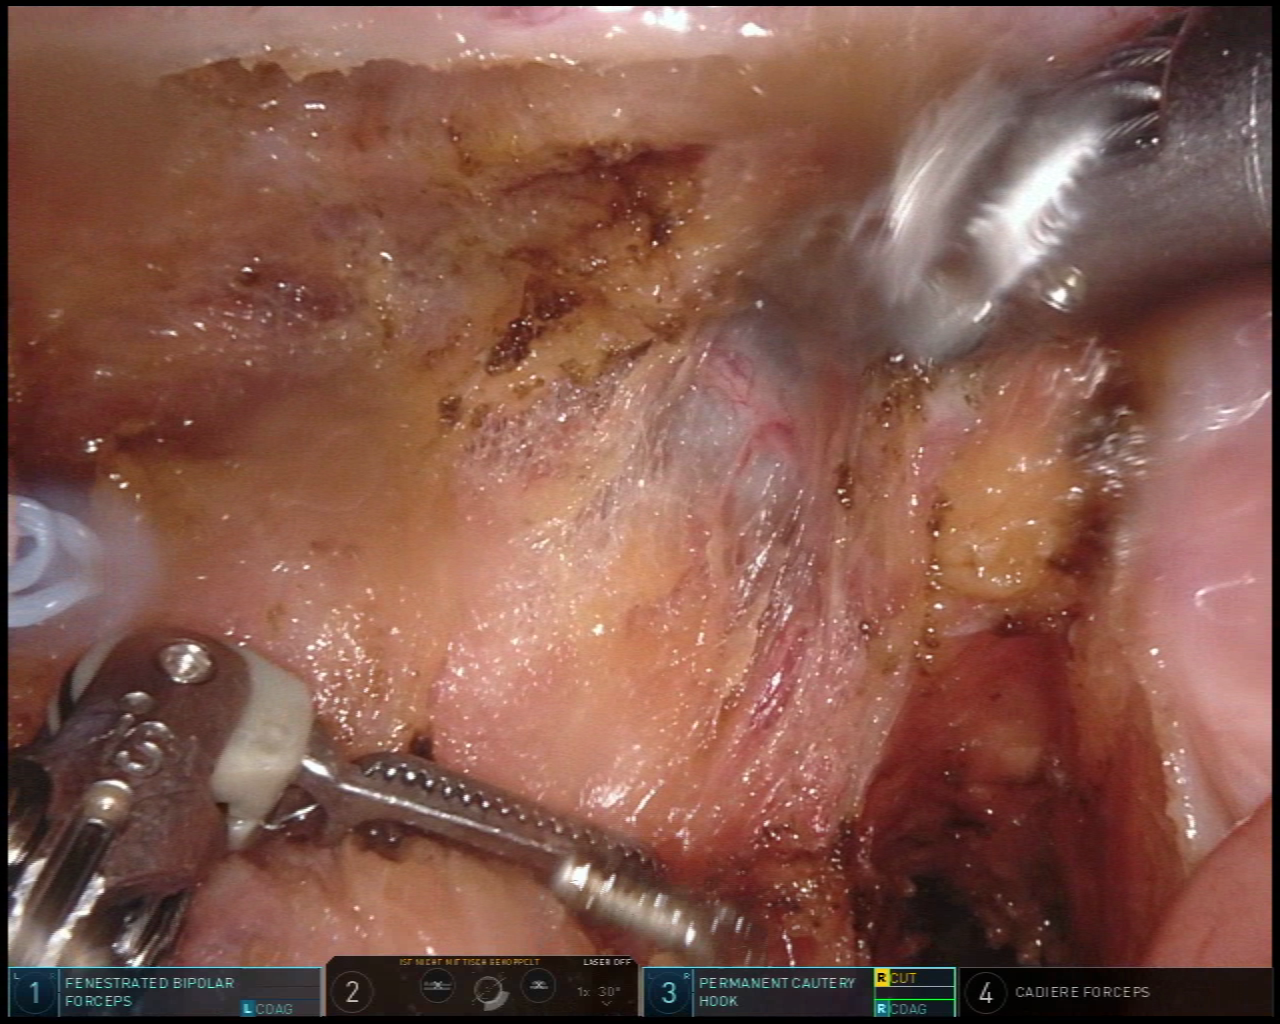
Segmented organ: vesicular_glands
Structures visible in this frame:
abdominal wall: no
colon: no
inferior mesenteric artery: no
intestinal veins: no
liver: no
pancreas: no
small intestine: no
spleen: no
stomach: no
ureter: no
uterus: no
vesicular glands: yes